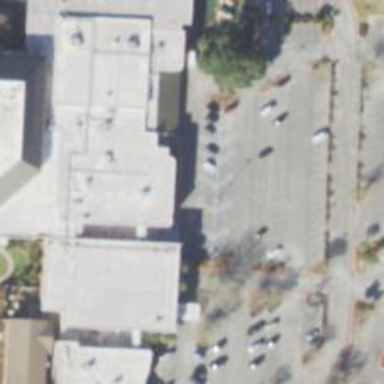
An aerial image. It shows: Parking space.